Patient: sex M, age 75
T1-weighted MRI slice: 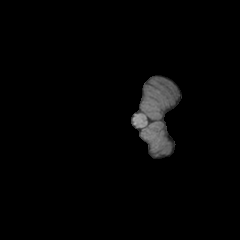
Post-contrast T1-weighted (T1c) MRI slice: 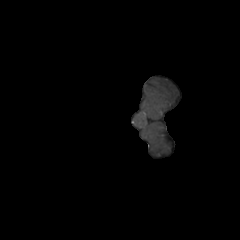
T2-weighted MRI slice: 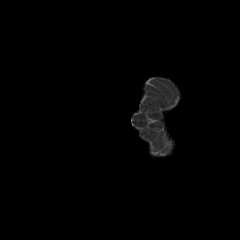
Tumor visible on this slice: no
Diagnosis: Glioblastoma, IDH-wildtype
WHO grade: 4